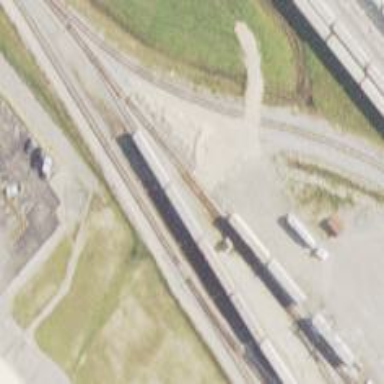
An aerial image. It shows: Rail spur service.